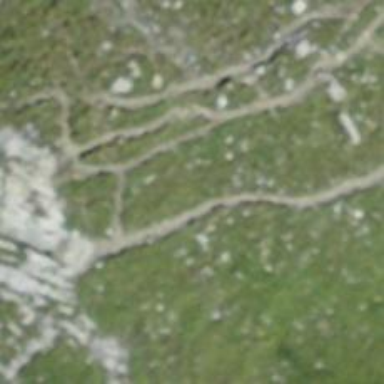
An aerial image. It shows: Path.